Question: I found this bizarre, but I recently change all my paths from relative to absolute.
I see that ajax appears to be working fine in the console as I can see the files retrieved successfully, with a status of 200.
Here is a pic: (its small but hopefully you can make out the status 200)

However, my callback functions stopped running, here is the code:
'''
if (config_ajax.type === 'get') {
xhr = new win.XMLHttpRequest();
xhr.open('GET', config_ajax.url, true);
xhr.onload = function () {
if (this.status === 200) {
$A.log('succeeded with status 200'); // never gets here
config_ajax.callback(xhr.responseText);
}
};
xhr.send(null);
}
'''
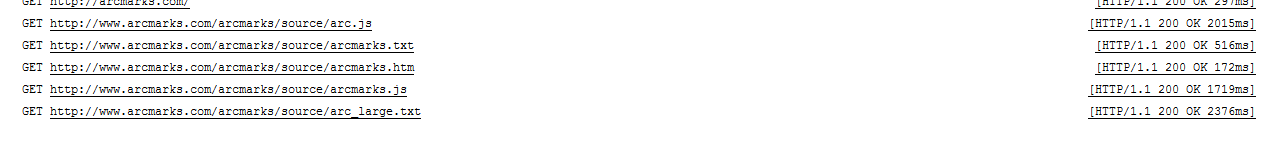
Answer: you have an incorrectly formatted request to the server as shown in firebug
'http://www.arcmarks.com/http://www.arcmarks.com/arcmarks/source/class.CMachine.php'
note the 'http://www' shows twice